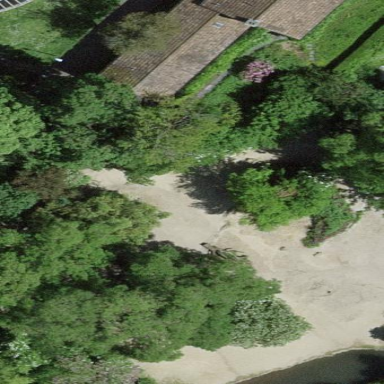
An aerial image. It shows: Attraction with natural sand setting.